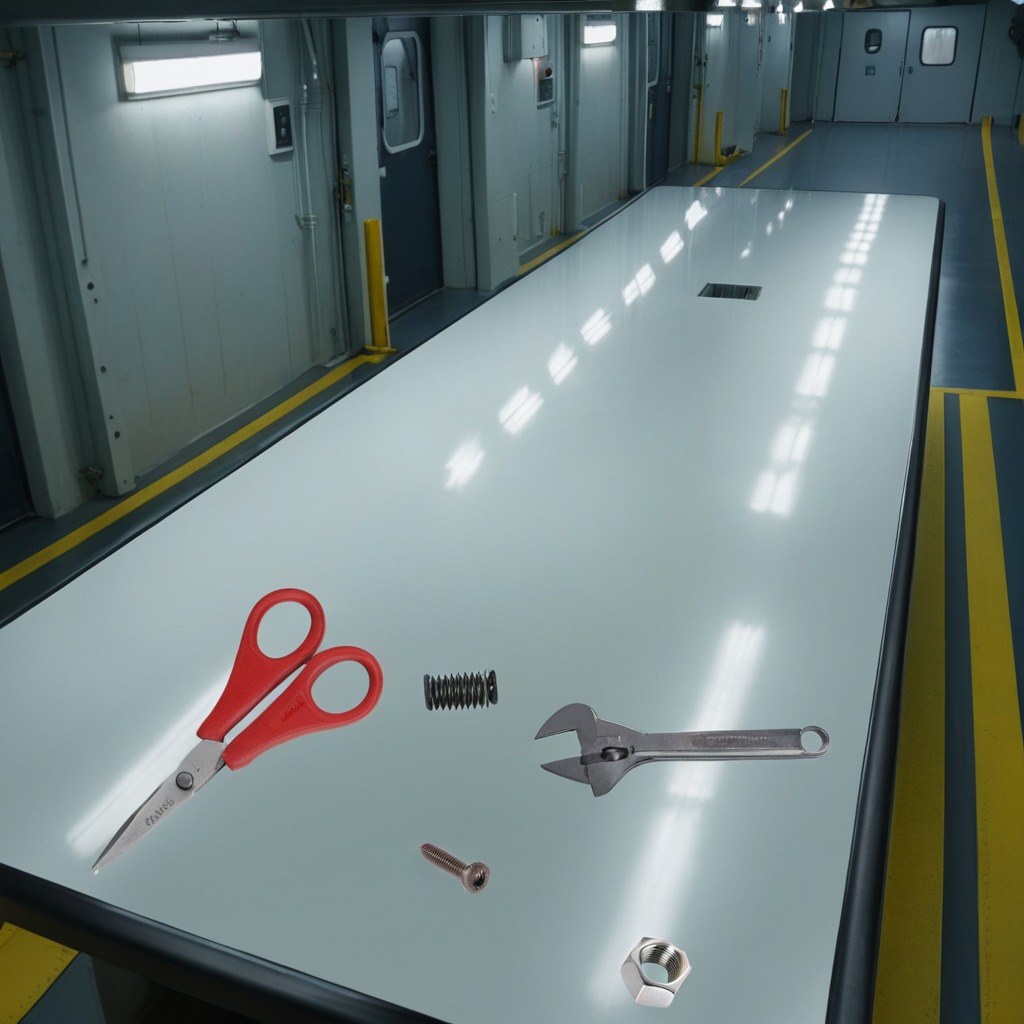
A machine screw, a coiled metal spring, a metal nut, a pair of scissors, and a wrench are lying on the table.